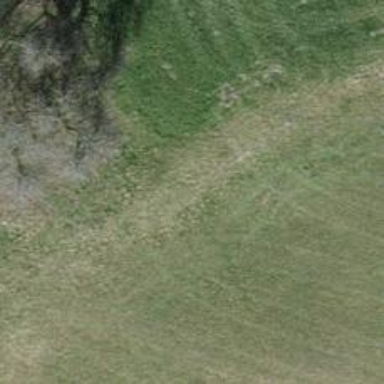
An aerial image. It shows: Grass track road with grade 5 tracktype.